Question: In eclipse workbench in 'Import' view there are some pre-defined menu items, which are:
> Supplied Implementation:
The workbench comes preloaded with the basic import engines for files and directories.
Here they are:

The question is: is it possible to remove them from 'Import' view? Can it be done not by code but by changing some 'plugin.xml' configuration files?
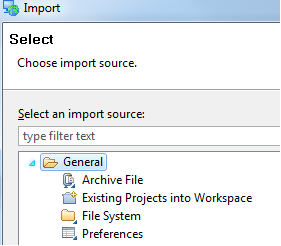
Answer: You may find an answer in this possible duplicate question: <URL>
BTW: If you are investigating that deeper, please note that the extension point is called "activities", but that functionality is always referred to as "capabilities" in Eclipse terminology.